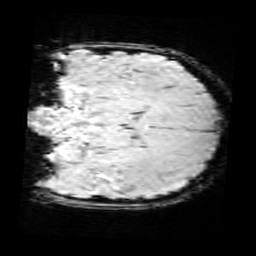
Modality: SWI
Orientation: coronal
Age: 13
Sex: male
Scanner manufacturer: siemens
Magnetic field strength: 3 T
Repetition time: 0.027 s
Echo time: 0.02 s